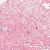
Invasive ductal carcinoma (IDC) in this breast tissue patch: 0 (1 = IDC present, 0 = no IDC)